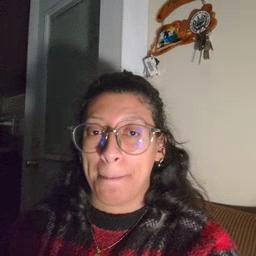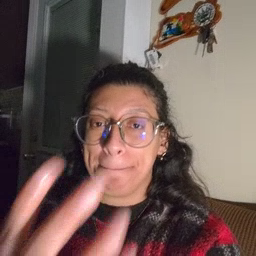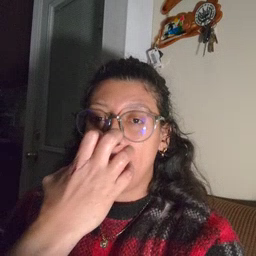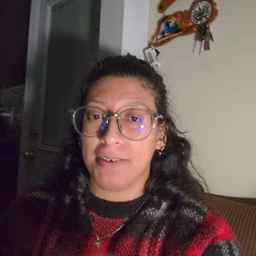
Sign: mad